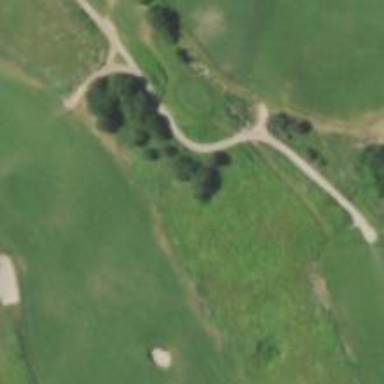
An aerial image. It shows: Path used for both walking and golf.